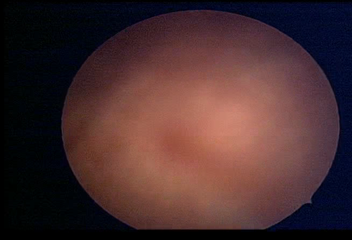
Modality: WLC
Class: Normal mucosa
Bladder cancer association: No